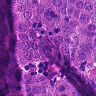
Metastatic tissue present: yes